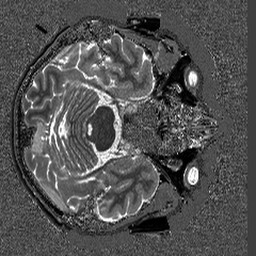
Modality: T1map
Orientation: axial
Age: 63
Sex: female
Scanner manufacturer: siemens
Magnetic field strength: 3 T
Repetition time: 5 s
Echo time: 0.00298 s